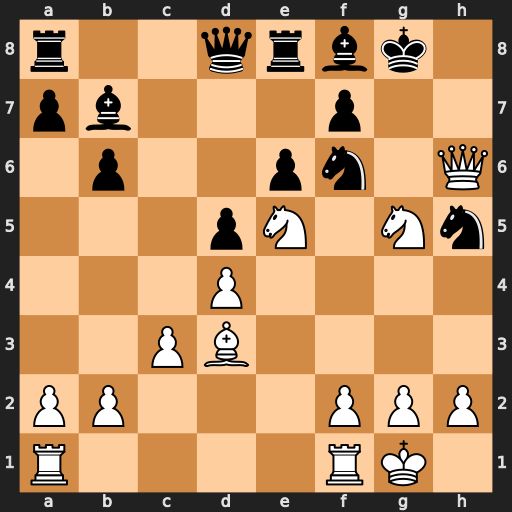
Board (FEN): r2qrbk1/pb3p2/1p2pn1Q/3pN1Nn/3P4/2PB4/PP3PPP/R4RK1
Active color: w
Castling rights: -
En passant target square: -
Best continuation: Bh7+ Nxh7 Qxh7#